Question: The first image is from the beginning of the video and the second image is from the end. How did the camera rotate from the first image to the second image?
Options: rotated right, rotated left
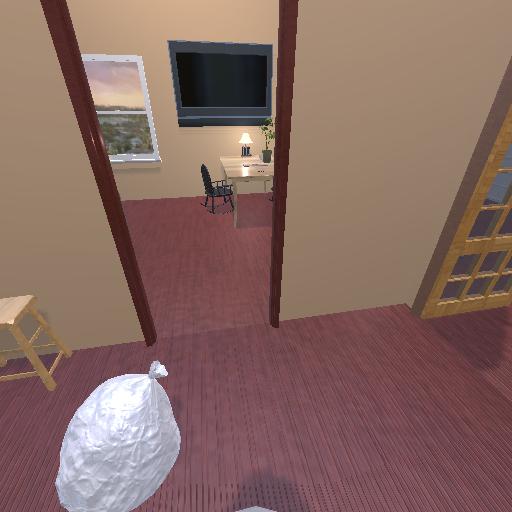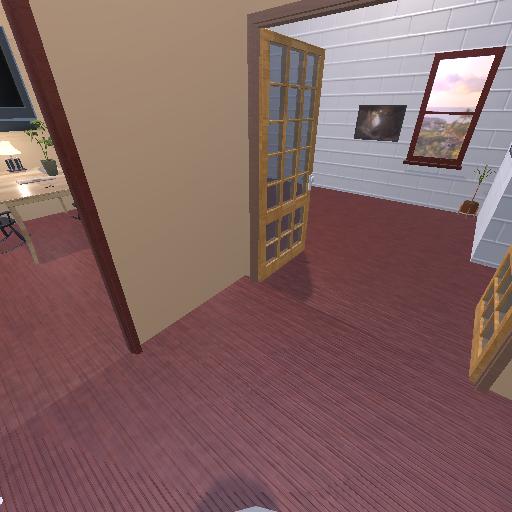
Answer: rotated right